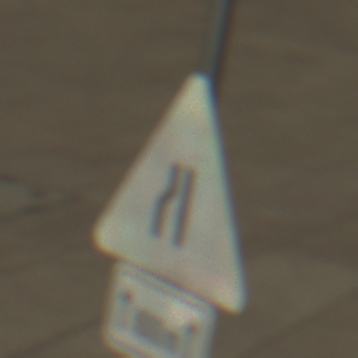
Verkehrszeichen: EinseitigVerengteFahrbahnLinks
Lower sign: LaengeEinerStrecke1
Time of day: MorningAfternoon
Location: Outdoor (Suburban)
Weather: Clear
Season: NotSpecified
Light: Natural